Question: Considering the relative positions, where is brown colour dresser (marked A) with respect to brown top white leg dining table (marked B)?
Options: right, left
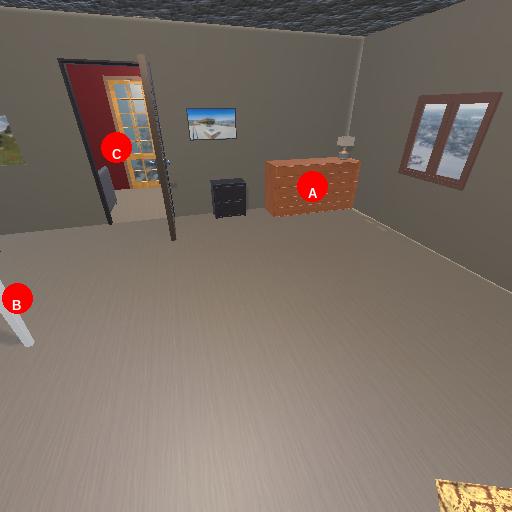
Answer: right